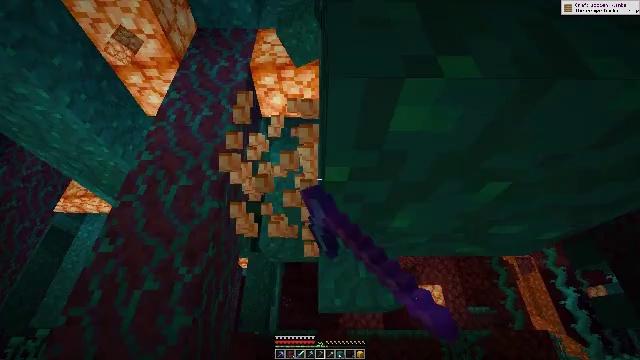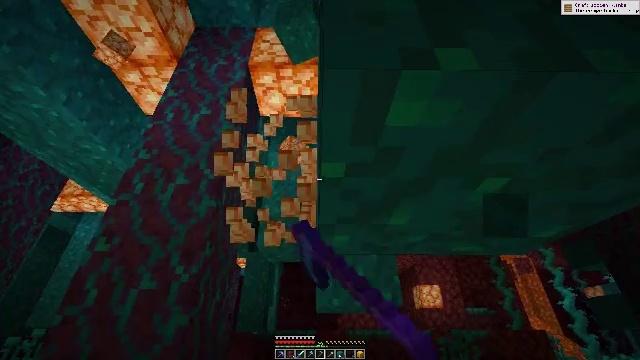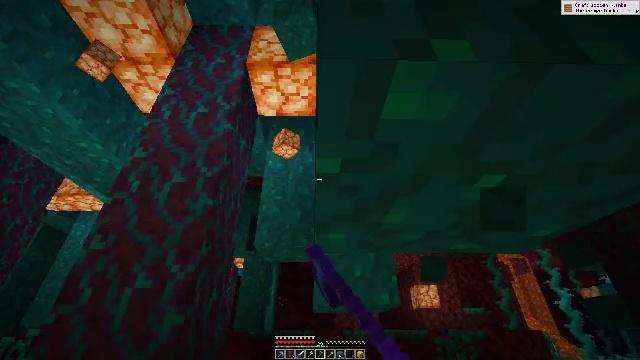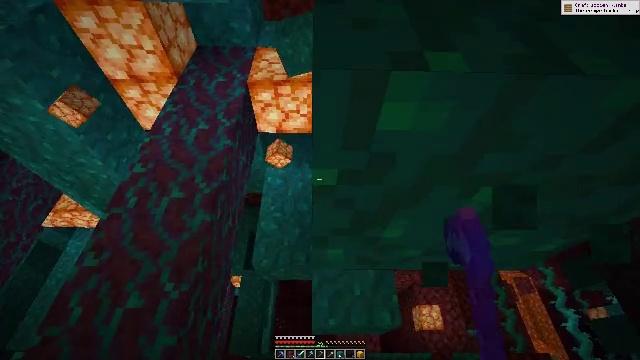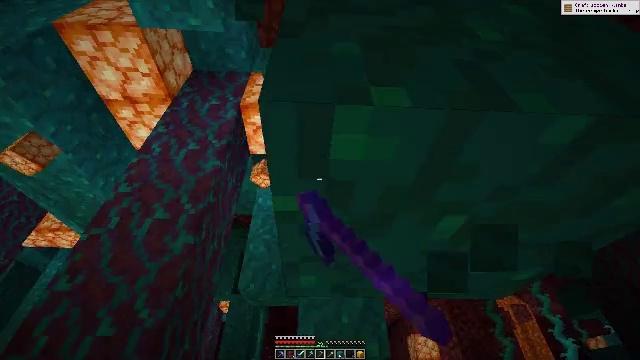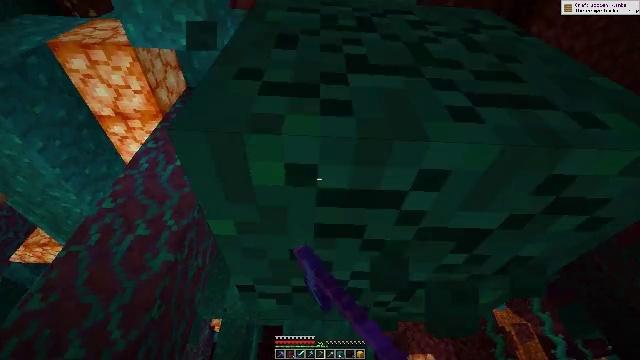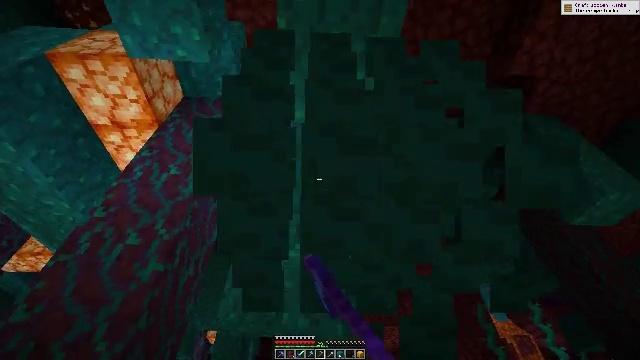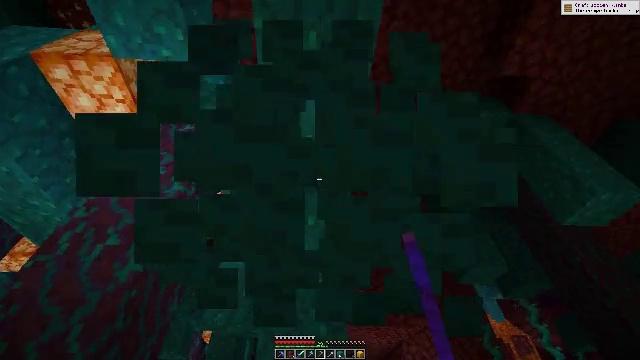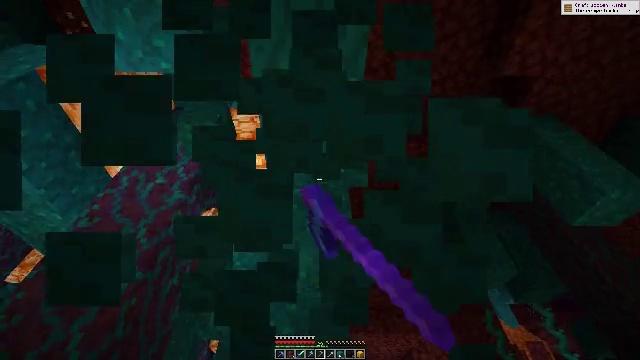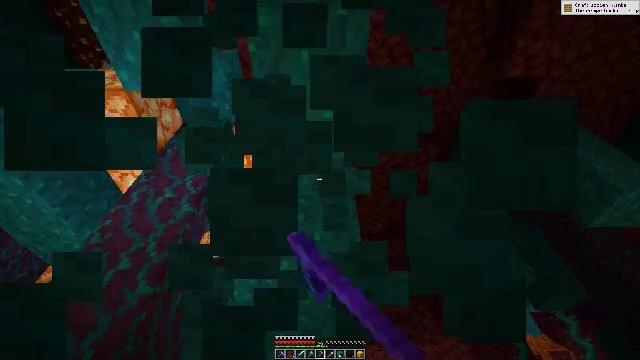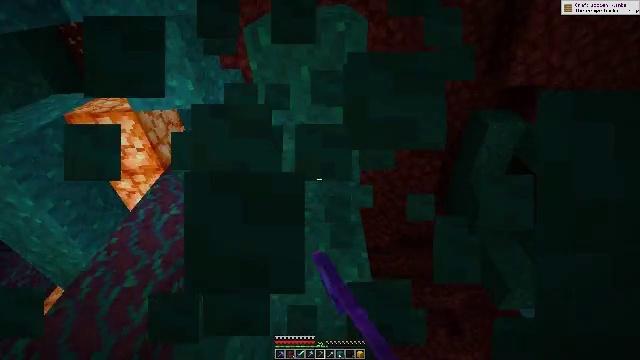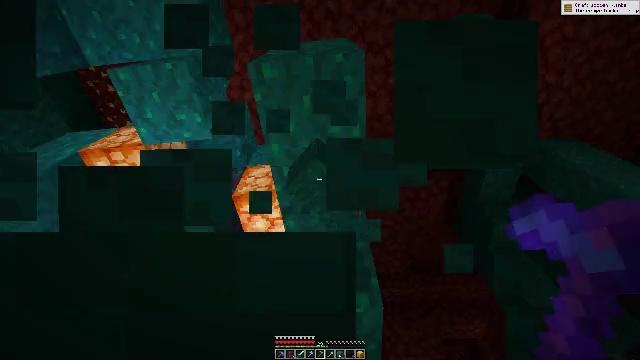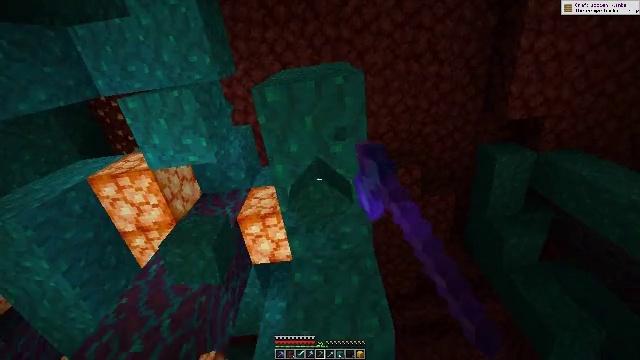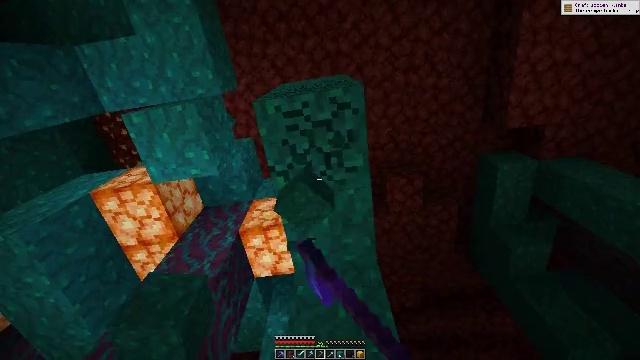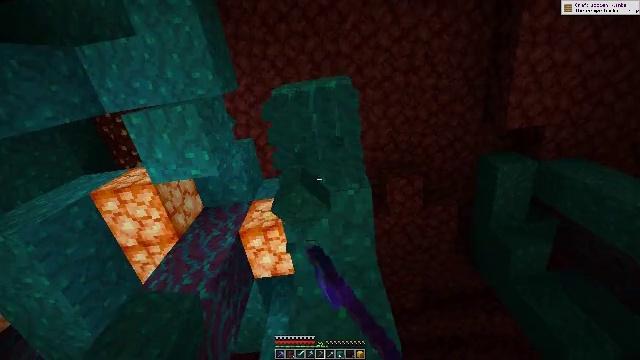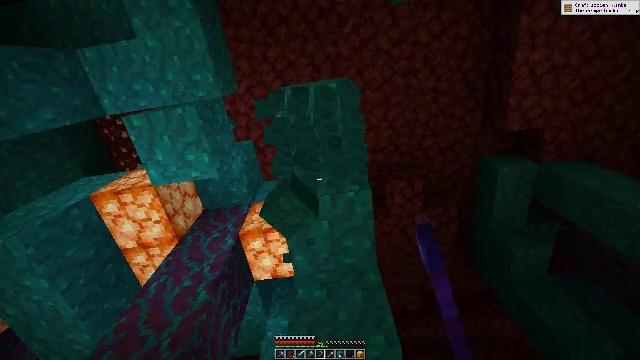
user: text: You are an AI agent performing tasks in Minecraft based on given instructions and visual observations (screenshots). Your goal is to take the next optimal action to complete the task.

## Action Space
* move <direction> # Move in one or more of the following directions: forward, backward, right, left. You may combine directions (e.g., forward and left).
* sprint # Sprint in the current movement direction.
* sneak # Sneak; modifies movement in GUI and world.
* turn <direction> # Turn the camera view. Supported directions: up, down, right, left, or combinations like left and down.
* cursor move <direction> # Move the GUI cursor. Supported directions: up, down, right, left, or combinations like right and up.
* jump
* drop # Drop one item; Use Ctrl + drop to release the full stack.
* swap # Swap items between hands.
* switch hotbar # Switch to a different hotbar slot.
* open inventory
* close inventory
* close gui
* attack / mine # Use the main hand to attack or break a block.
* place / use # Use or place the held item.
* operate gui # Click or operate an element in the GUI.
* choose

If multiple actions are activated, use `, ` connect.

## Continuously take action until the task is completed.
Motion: motion action
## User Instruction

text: Mine warped wart block.
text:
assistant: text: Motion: attack / mine
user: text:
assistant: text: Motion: attack / mine
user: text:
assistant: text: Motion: turn up, attack / mine
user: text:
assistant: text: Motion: move right, turn right and up, attack / mine
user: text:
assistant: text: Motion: move right, turn up, attack / mine
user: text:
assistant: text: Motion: move right, turn up, attack / mine
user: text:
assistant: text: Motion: attack / mine
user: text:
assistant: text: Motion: turn left and up, attack / mine
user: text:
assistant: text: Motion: turn left and up, attack / mine
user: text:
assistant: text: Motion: turn left and up, attack / mine
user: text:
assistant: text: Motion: turn left and up, attack / mine
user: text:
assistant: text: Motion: turn left and up, attack / mine
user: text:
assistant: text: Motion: turn up, attack / mine
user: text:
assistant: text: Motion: attack / mine
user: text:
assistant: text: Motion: attack / mine
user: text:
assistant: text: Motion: turn up, attack / mine
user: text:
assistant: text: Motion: turn up, attack / mine
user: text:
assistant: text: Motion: turn left and up, attack / mine
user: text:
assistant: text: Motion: turn up, attack / mine
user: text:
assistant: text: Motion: attack / mine
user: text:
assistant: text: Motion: turn down, attack / mine
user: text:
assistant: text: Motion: turn down, attack / mine
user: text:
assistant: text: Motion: turn down, attack / mine
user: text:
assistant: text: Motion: attack / mine
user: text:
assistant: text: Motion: attack / mine
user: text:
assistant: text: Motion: attack / mine
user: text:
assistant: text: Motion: turn up, attack / mine
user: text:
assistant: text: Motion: turn up, attack / mine
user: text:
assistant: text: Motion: turn up, attack / mine
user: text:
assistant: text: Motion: turn up, attack / mine